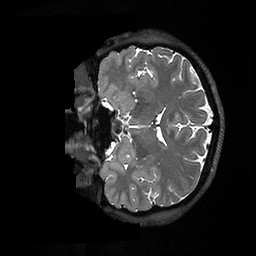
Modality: T2w
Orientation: coronal
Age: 31
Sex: male
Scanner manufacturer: ge
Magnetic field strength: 3 T
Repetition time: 3.202 s
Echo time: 0.06656 s